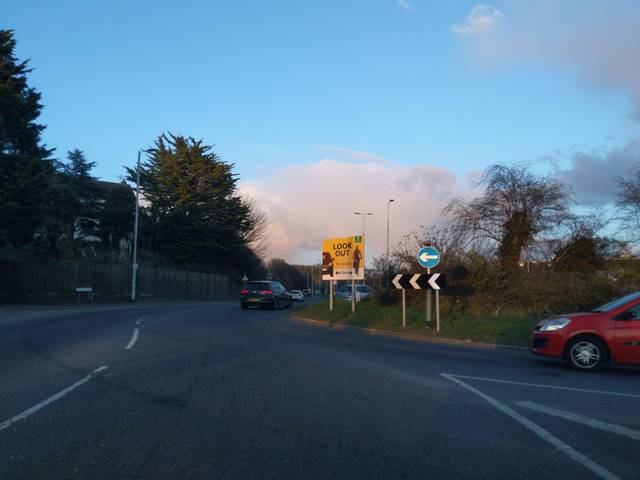
Region: United Kingdom
Coordinates: 50.366, -4.102